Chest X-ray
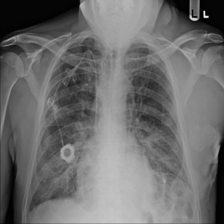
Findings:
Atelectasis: negative
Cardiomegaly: negative
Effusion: negative
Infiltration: negative
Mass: negative
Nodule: negative
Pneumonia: negative
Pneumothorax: negative
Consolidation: positive
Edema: negative
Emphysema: negative
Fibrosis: negative
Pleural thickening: negative
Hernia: negative